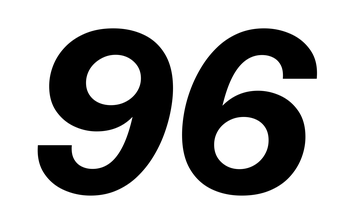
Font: InstrumentSans-Italic_Bold_Italic